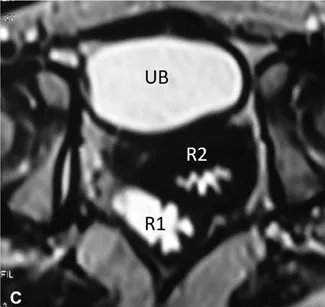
A 2-year-old girl with complete colonic duplication on top of anorectal anomaly. Midsagittal and axial MRI (T2-WI), respectively, demonstrating the orientation of both recti (R1 and R2) in relation to each other and to other pelvic organs (UB, urinary bladder). Note the injection of gel through both recti to facilitate their identification in MRI by the hyperintense signal of the gel in T2-WI.
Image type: radiology (mri)